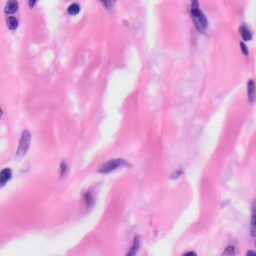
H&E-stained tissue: Skin